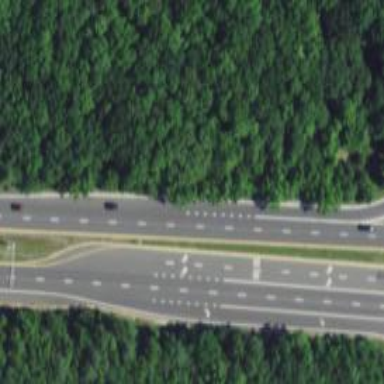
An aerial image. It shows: Trunk link road with asphalt surface.